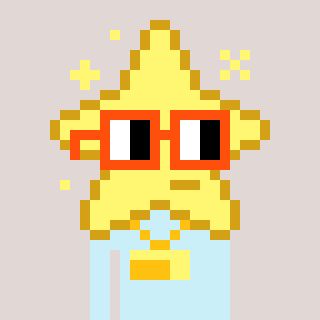
a pixel art character with square orange glasses, a star-shaped head and a cold-colored body on a warm background